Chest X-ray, AP view. Patient: 64 years old, sex M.
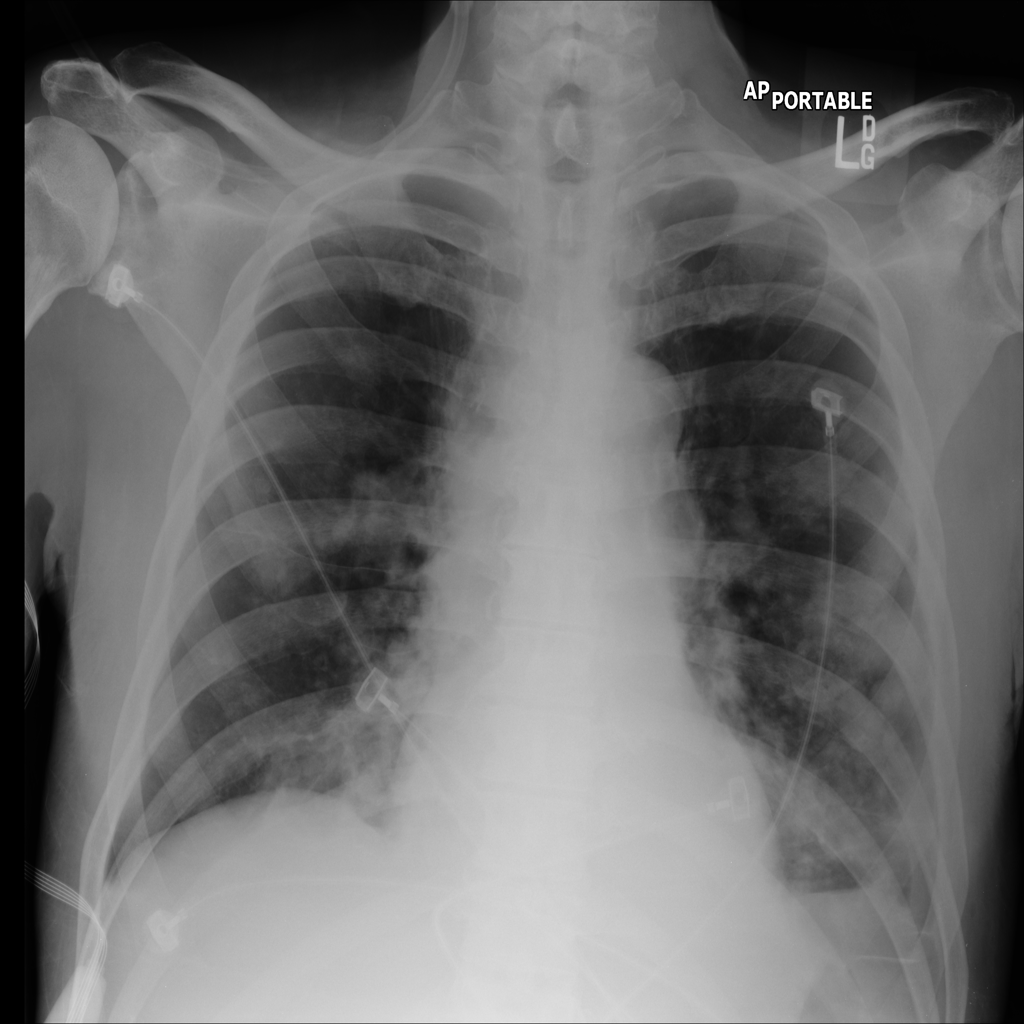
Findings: Atelectasis, Effusion, Nodule